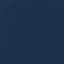
Land use / land cover: SeaLake